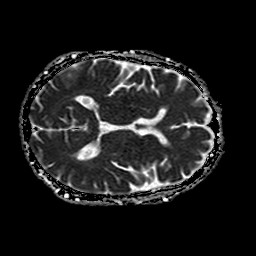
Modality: ADC
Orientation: axial
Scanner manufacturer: philips
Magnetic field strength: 1.5 T
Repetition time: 3.844 s
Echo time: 0.09719 s